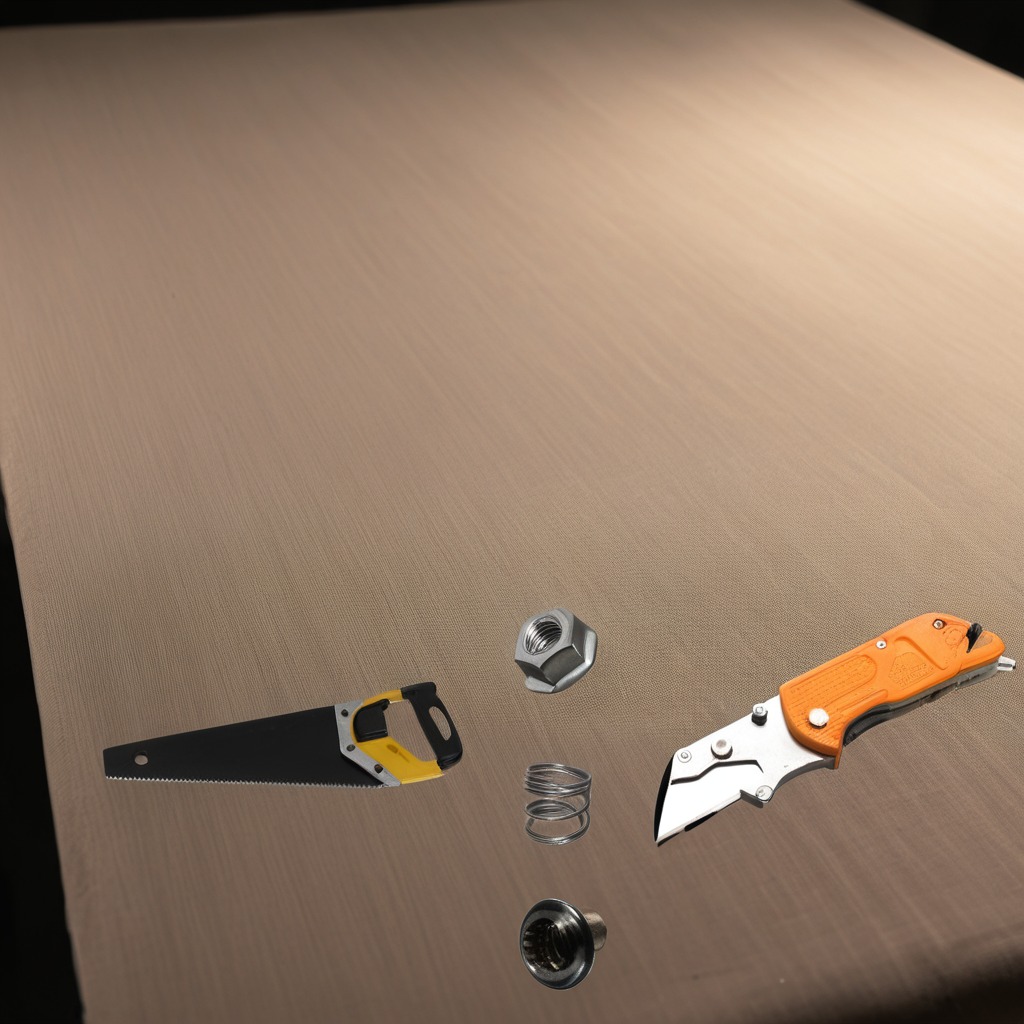
A utility knife, a metal machine screw, a coiled metal spring, a handheld metal saw, and a metal nut are lying on a wooden table.